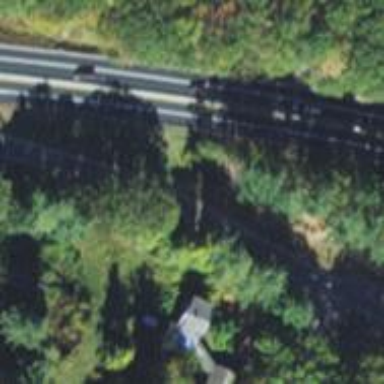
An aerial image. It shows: Trunk link road with asphalt surface.